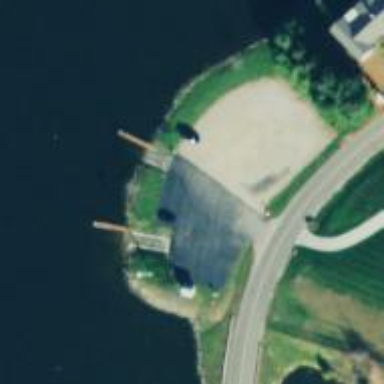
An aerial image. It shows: Slipway on leisure land.